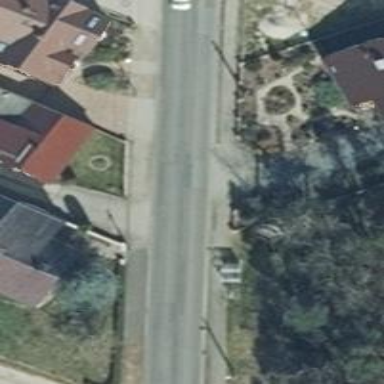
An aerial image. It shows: Driveway.